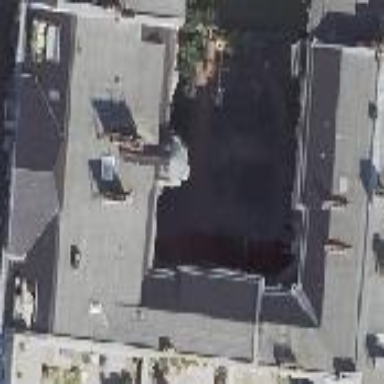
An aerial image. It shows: Apartments building with double saltbox roof made of roof tiles.